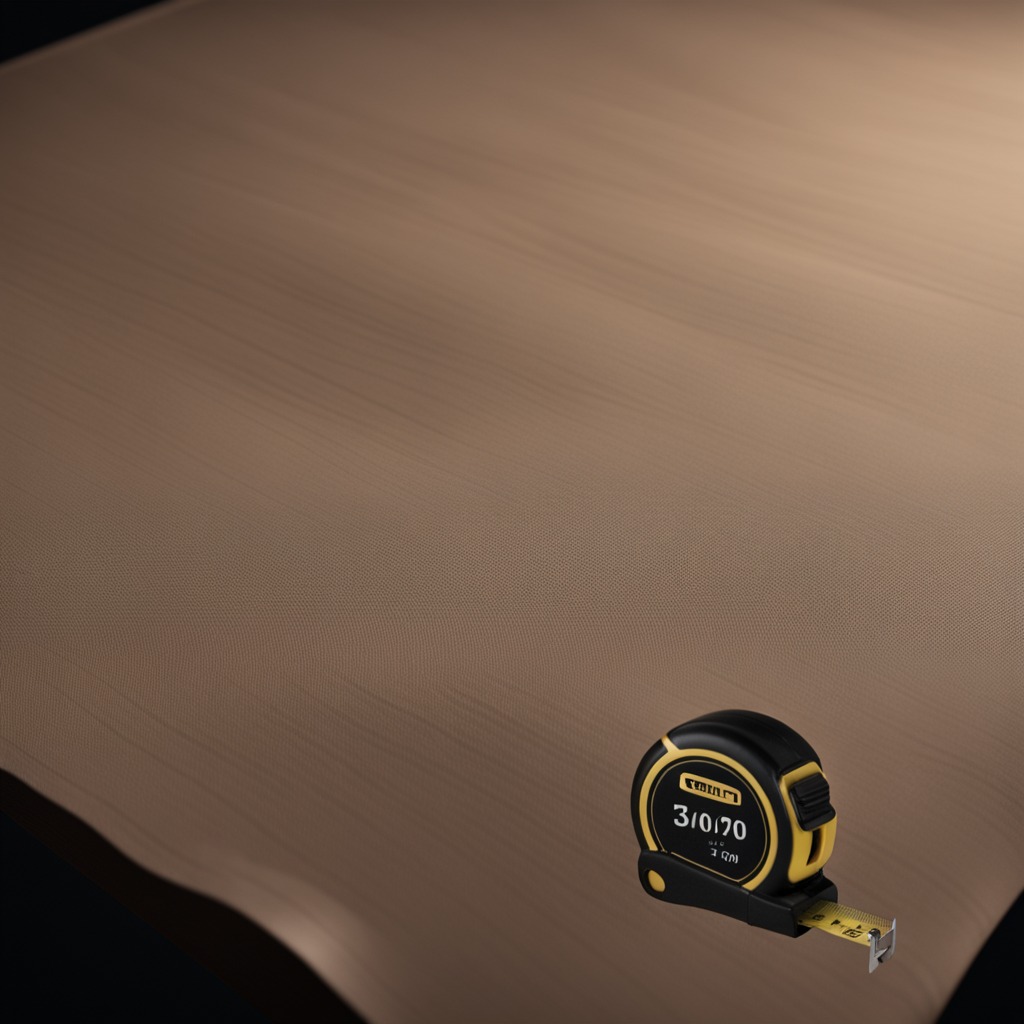
A measuring tape lying on a wooden table inside a workshop at night soft shadows worn but beneath the cloth